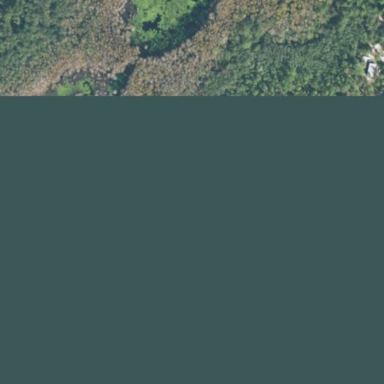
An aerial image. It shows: Swamp in wetland area.